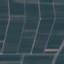
Land use / land cover: PermanentCrop